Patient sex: M
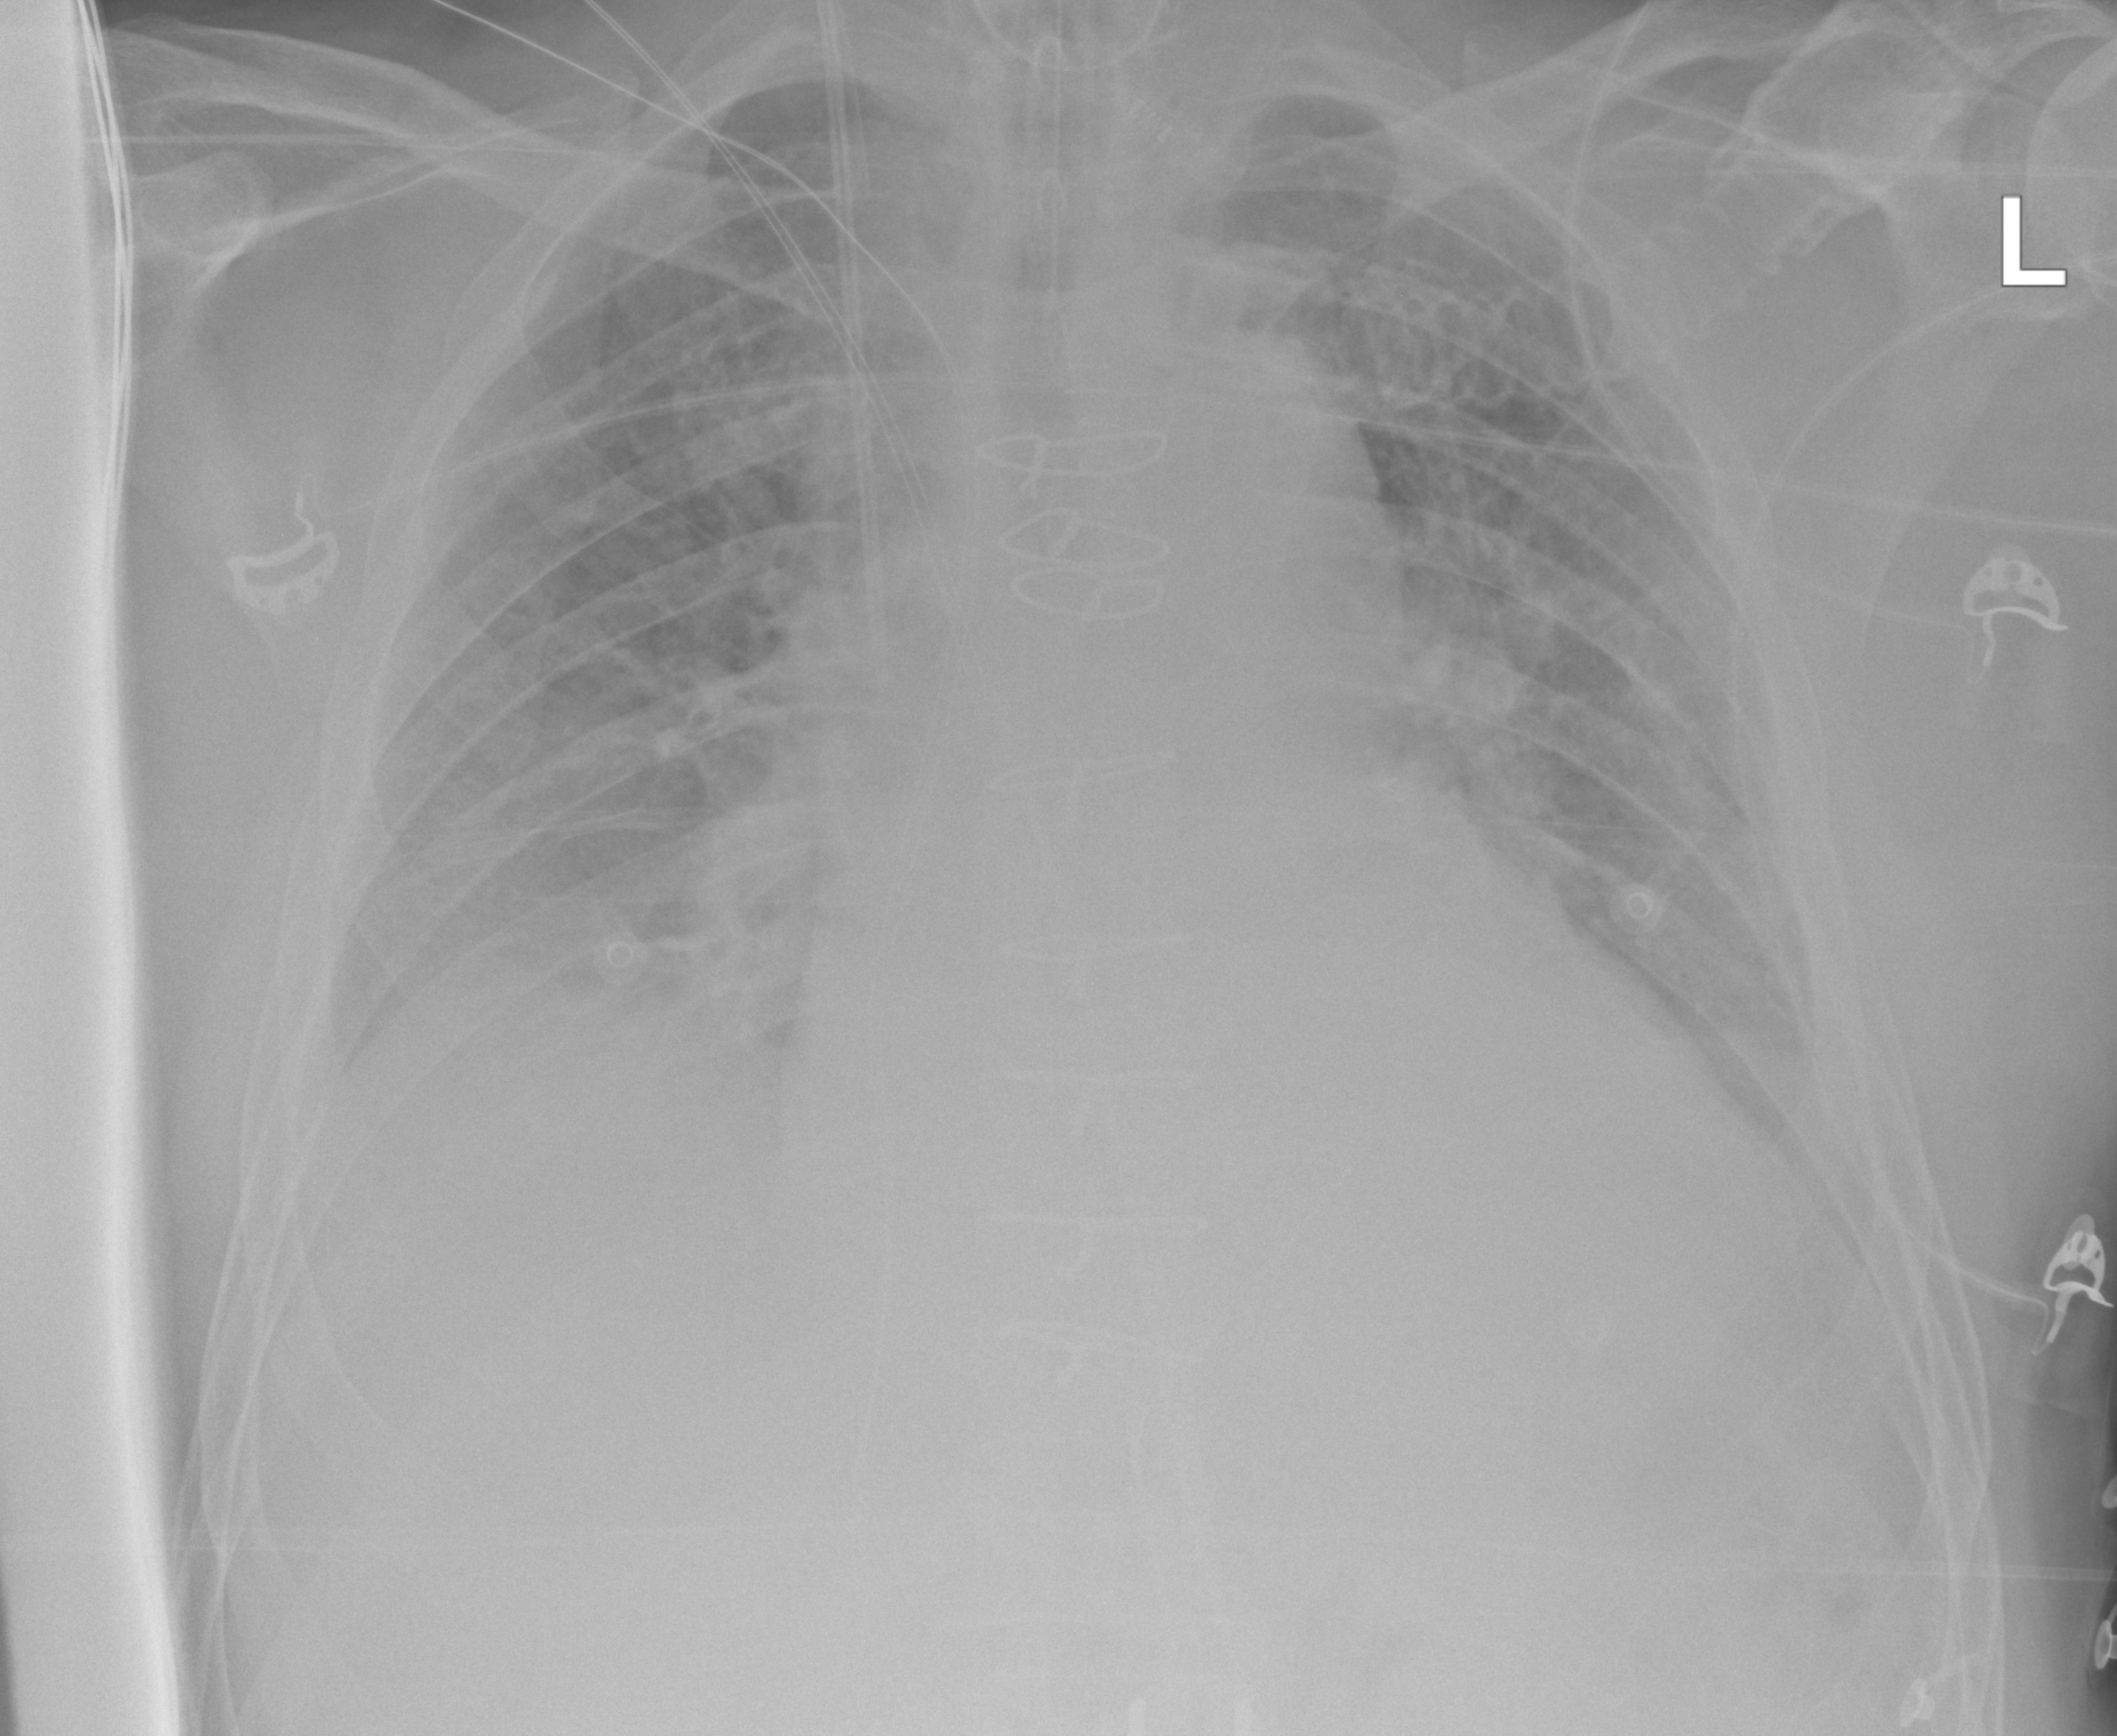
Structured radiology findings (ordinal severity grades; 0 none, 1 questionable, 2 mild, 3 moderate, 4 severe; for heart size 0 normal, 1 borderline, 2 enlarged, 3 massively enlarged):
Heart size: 2
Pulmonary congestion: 2
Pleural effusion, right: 2
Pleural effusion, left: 2
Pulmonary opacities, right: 2
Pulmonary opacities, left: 2
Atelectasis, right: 2
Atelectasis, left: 2